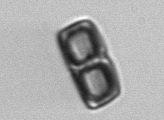
Label: Ephemera